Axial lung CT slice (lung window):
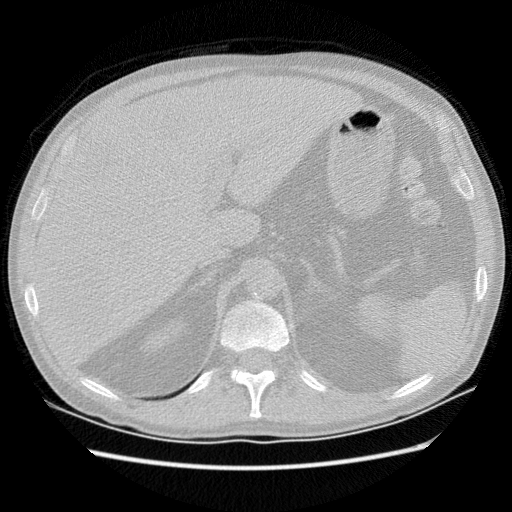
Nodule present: no